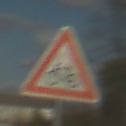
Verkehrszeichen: RadverkehrRechts
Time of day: MorningAfternoon
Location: Outdoor (RoadRail)
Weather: PartlyCloudy
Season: NotSpecified
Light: Natural